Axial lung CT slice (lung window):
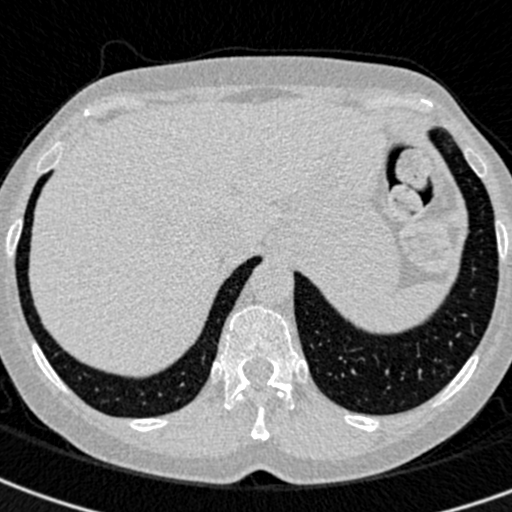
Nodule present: no